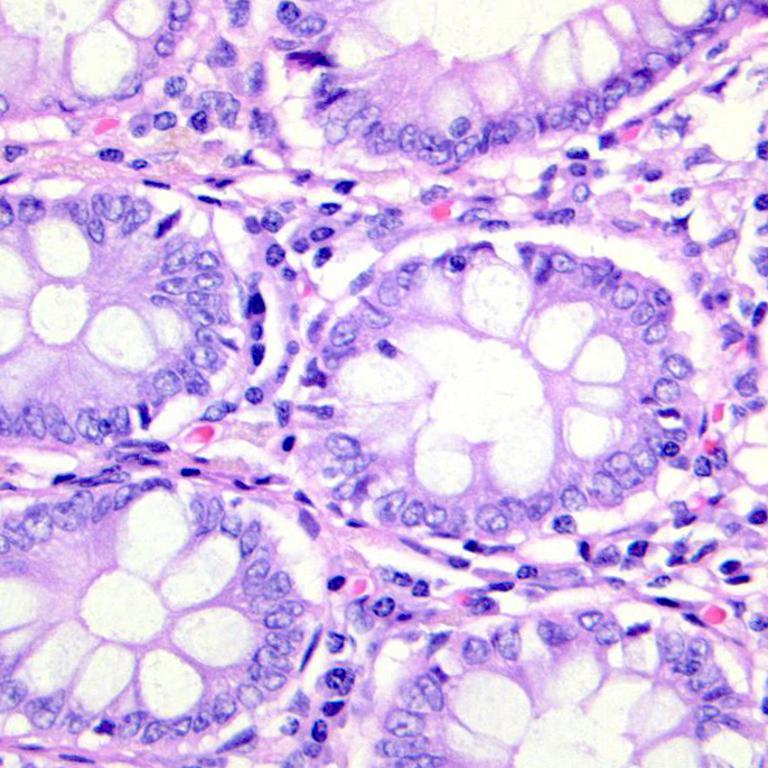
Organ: colon
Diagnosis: benign